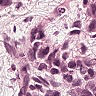
Metastatic tissue present: yes